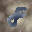
Label: 8